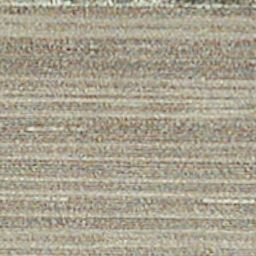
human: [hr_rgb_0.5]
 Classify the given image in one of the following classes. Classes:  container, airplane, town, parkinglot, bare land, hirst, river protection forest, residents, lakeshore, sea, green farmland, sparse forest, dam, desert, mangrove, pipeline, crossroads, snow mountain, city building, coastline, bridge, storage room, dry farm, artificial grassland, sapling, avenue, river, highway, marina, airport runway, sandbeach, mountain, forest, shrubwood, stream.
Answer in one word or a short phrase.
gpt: dry farm